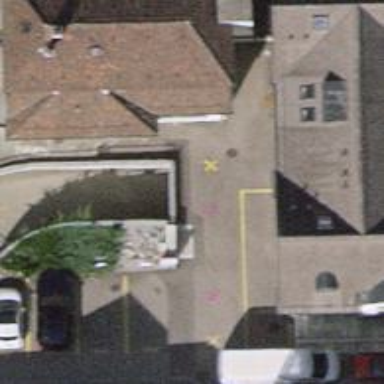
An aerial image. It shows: Parking area.